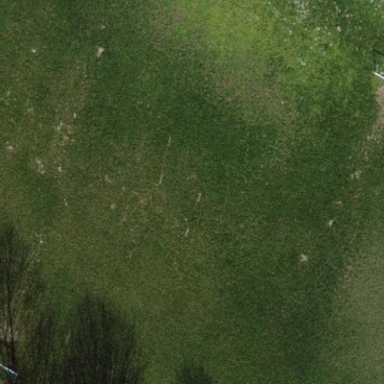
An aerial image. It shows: Archery pitch for leisure and sport.